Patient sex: M
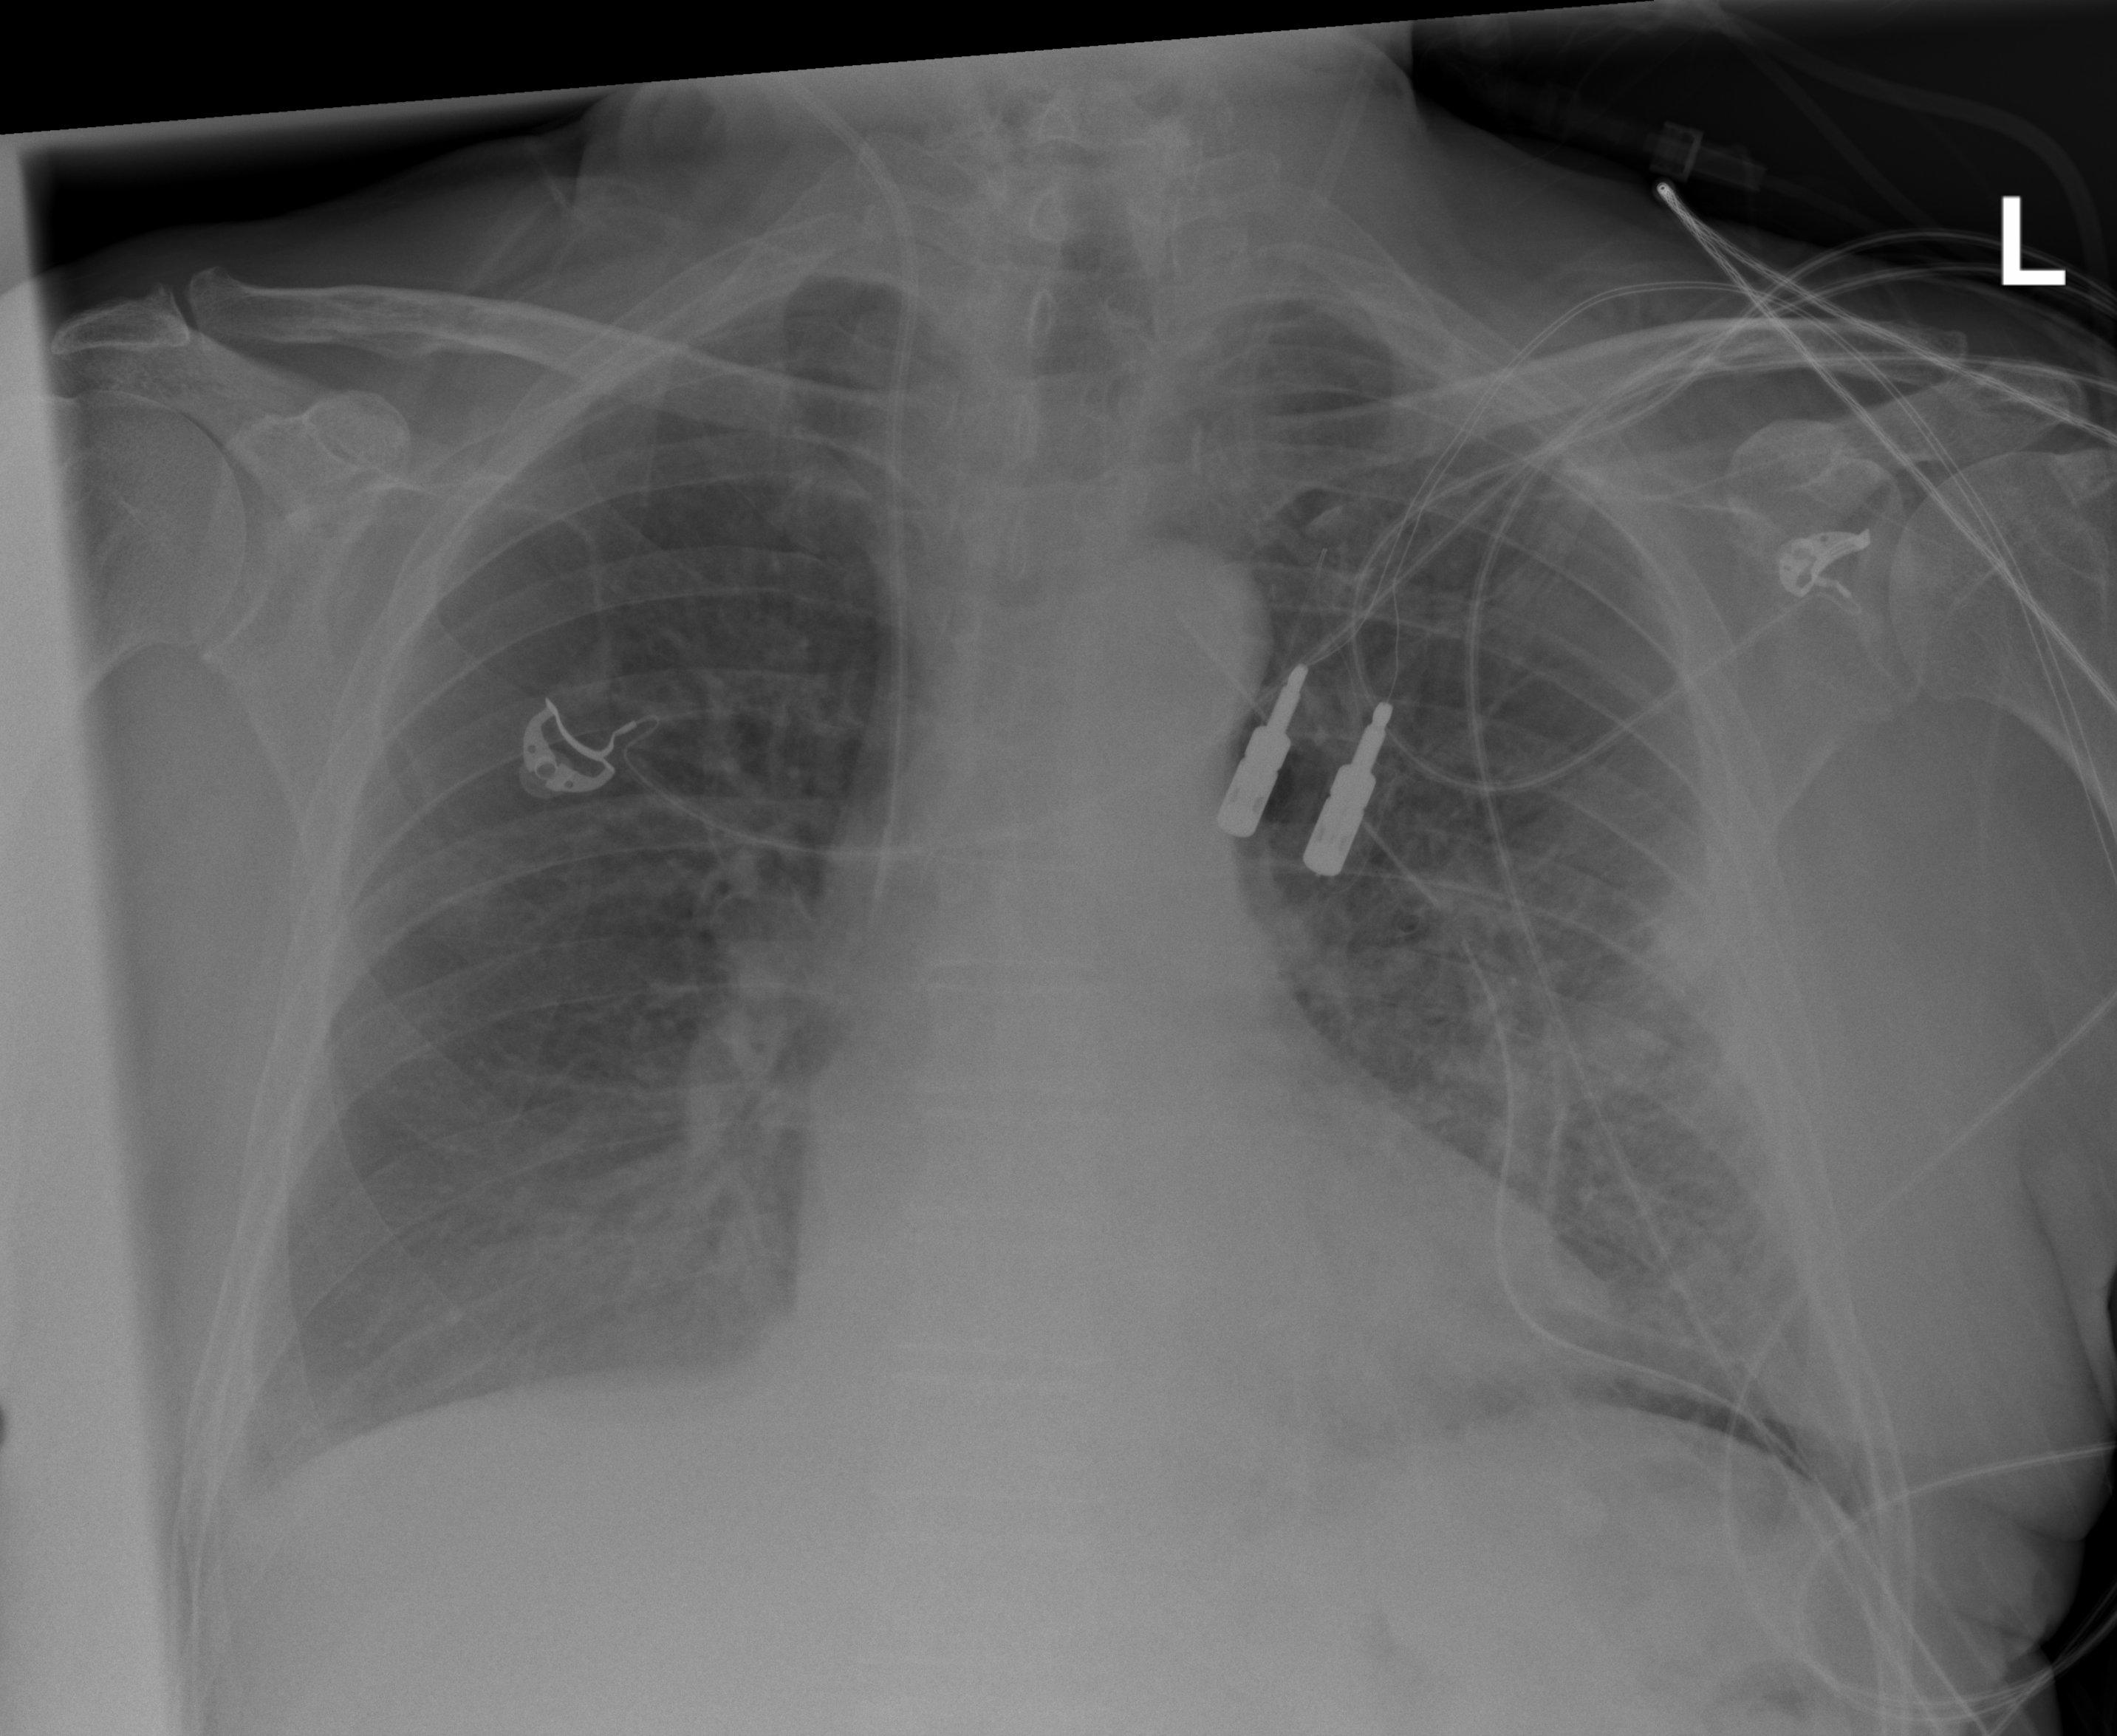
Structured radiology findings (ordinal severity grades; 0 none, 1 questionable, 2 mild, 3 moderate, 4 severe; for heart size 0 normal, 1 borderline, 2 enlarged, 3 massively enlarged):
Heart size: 1
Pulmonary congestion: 2
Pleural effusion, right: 2
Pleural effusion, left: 2
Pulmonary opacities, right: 2
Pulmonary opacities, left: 3
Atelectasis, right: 2
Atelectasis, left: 2